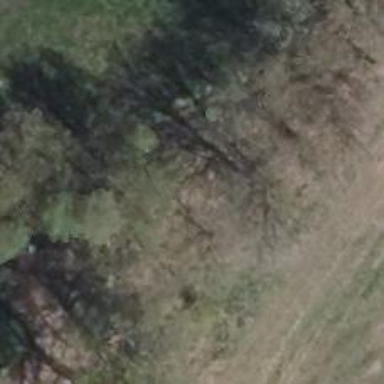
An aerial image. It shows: Row of deciduous broadleaved trees.